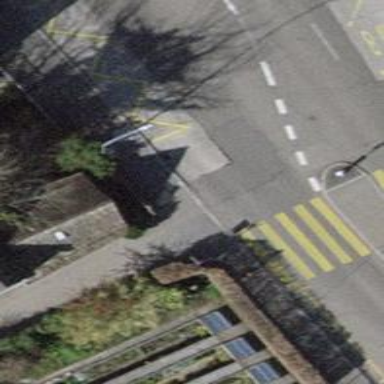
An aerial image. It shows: Unmarked crossing with traffic calming table on the road.